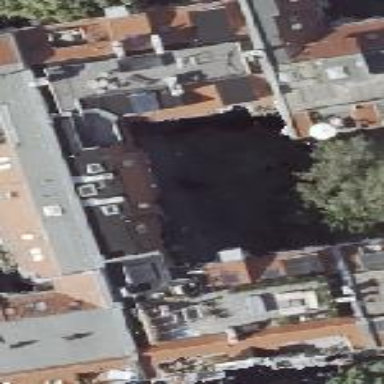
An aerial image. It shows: Residential building with double saltbox roof shape.